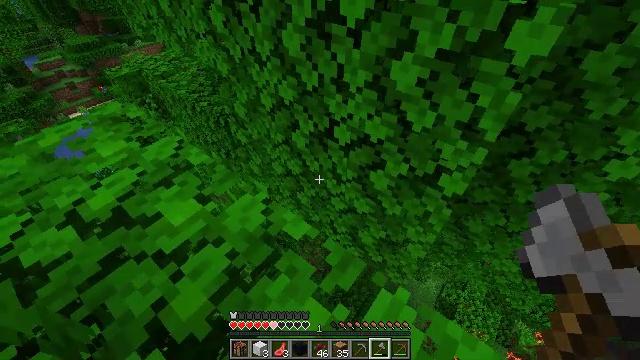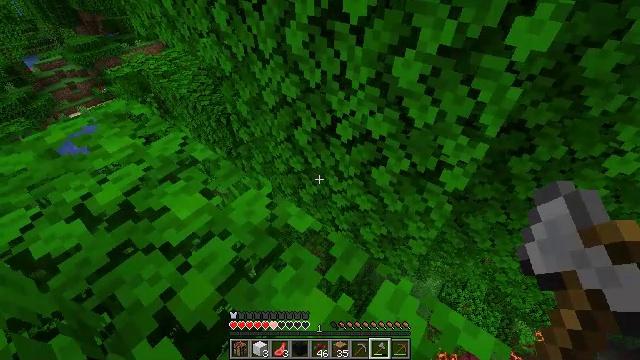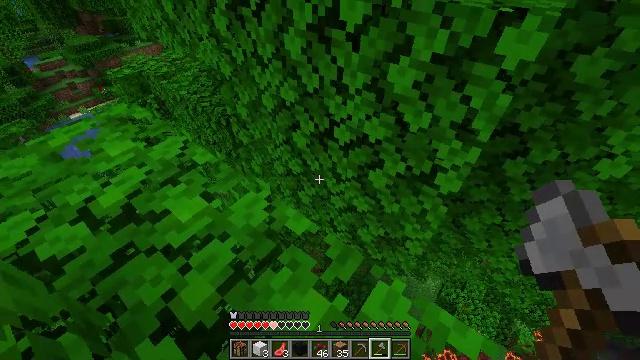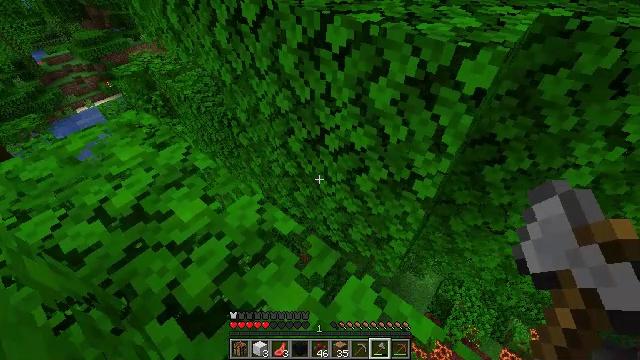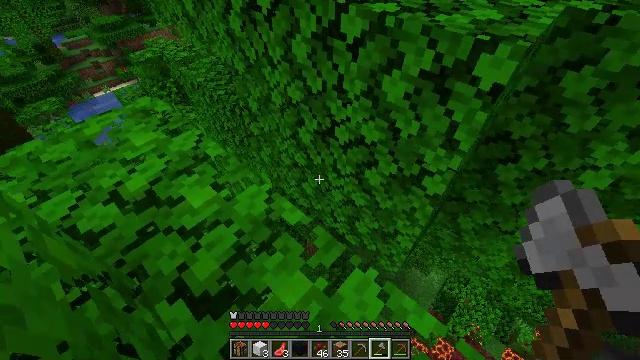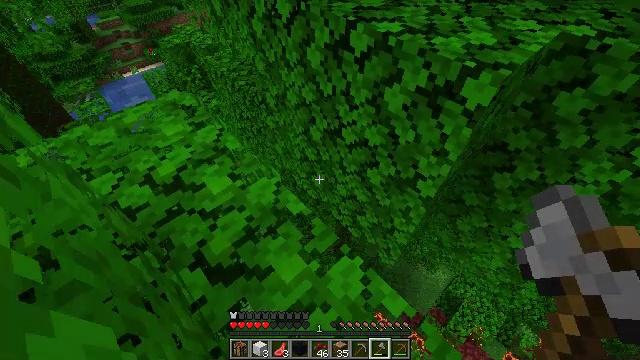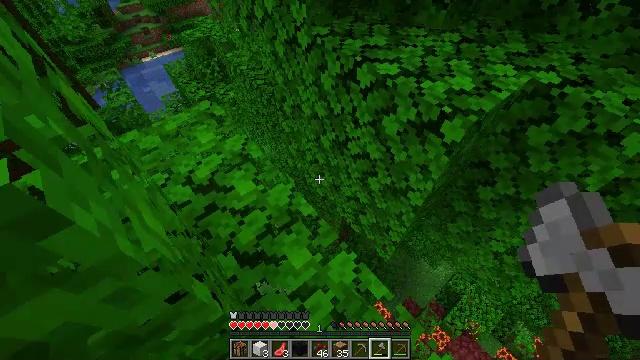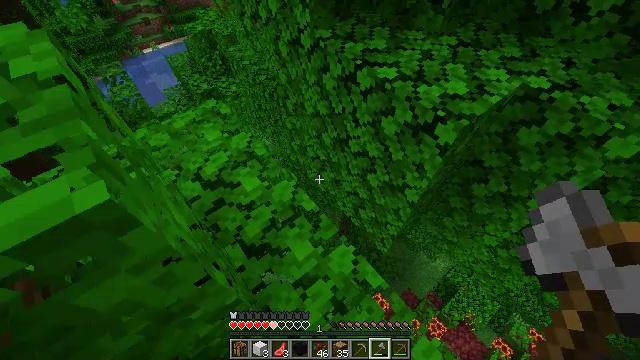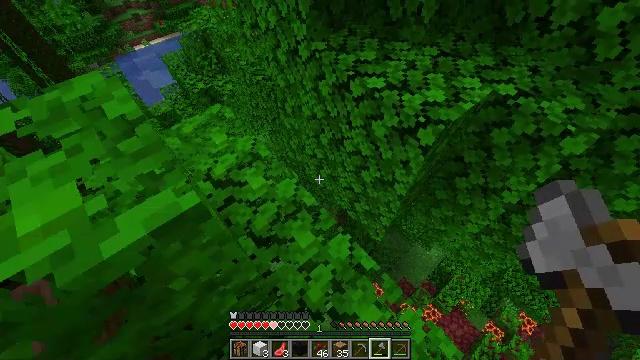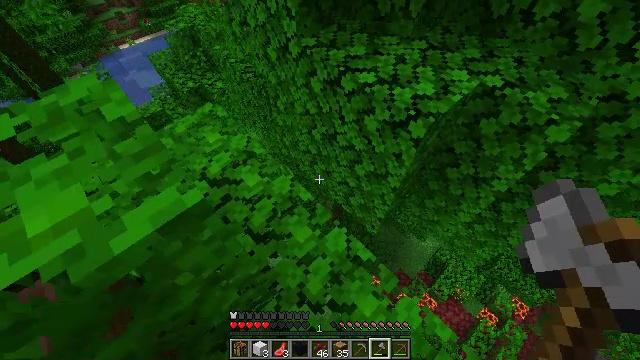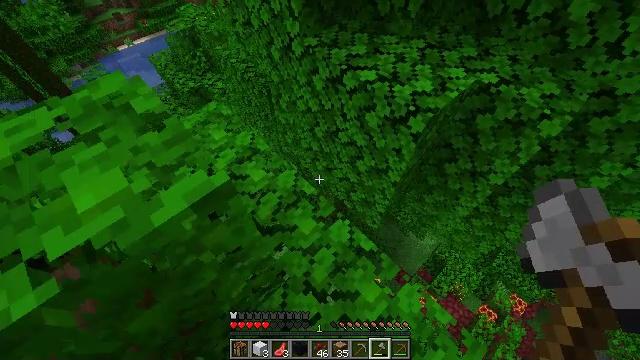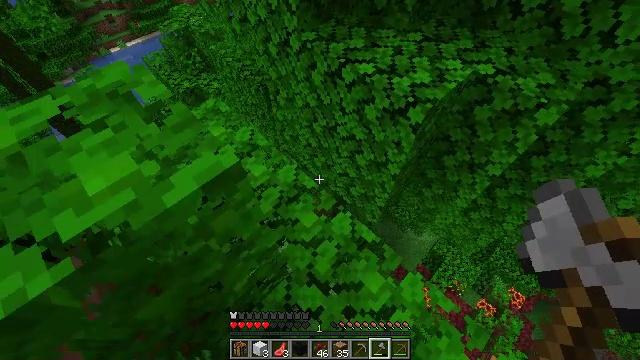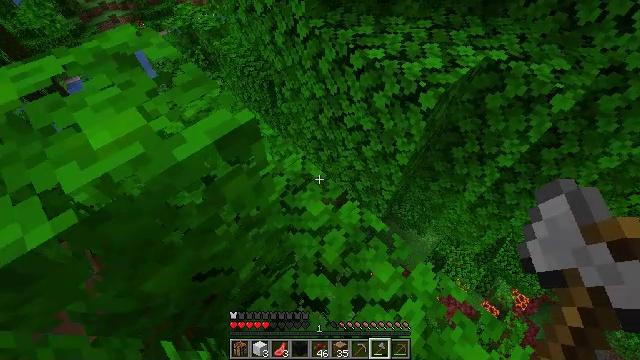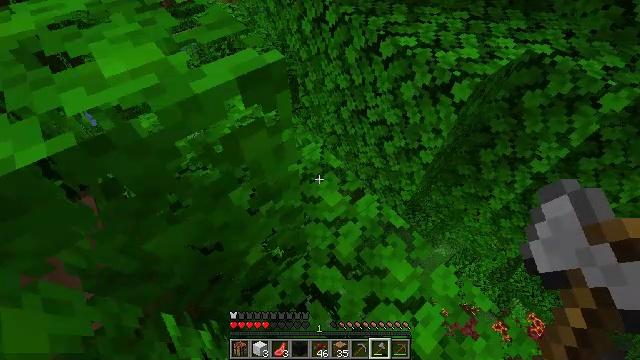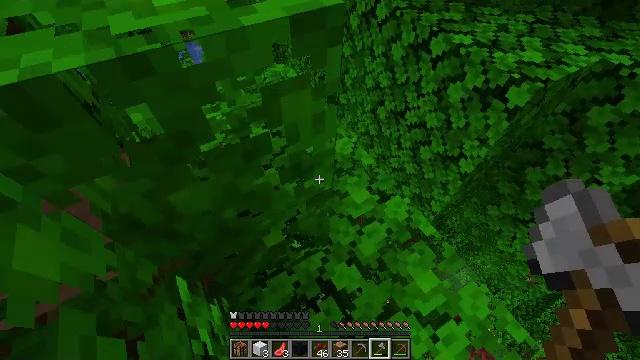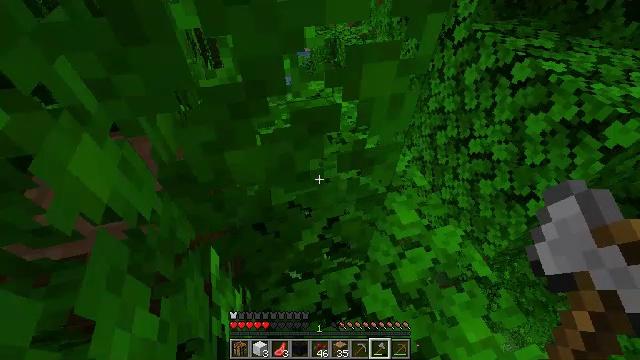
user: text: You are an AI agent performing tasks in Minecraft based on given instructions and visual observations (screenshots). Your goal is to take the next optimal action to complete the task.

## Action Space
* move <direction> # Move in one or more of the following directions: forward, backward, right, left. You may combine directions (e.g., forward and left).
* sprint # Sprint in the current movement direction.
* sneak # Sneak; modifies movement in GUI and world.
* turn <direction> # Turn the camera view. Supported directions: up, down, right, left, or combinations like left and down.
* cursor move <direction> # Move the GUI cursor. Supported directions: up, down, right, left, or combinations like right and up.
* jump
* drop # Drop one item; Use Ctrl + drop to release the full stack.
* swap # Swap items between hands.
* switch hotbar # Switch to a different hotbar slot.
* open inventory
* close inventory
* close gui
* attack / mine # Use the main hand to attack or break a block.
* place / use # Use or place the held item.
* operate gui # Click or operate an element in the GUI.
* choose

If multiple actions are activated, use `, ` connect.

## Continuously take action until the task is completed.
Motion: motion action
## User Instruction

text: Break the jungle leaves with your hand or shears.
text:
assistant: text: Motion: move back
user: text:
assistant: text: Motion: move back
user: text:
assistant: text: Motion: move back, turn left
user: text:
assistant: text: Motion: move back, turn left and down
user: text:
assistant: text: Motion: move back, turn left and down, jump
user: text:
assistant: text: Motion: move back and move left, turn left and down, jump
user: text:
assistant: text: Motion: move back and move left, turn down, jump
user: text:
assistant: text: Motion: move back and move left, turn right and down, jump
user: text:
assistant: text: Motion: move left, turn right
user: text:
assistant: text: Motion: move left
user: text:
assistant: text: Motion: move left, turn right
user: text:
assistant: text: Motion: no_op
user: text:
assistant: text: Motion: turn left
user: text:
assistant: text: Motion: turn left and up
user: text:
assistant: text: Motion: move left, turn left and up
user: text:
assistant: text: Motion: move left, turn left and up
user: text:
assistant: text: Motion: move left, turn left and down
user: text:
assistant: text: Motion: turn left and down
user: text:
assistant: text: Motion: turn left and down
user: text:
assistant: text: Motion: turn left and up
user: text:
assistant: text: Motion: turn left and up
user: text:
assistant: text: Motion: turn left and up
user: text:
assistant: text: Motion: turn left and up, attack / mine
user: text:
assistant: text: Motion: attack / mine
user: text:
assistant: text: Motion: attack / mine
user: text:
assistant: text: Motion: attack / mine
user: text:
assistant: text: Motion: attack / mine
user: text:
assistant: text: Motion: attack / mine
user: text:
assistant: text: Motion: attack / mine
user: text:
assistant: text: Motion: attack / mine